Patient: sex M, age 58
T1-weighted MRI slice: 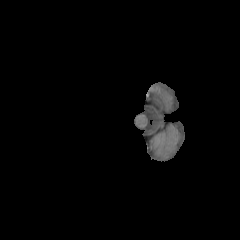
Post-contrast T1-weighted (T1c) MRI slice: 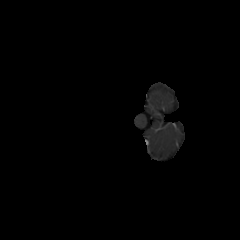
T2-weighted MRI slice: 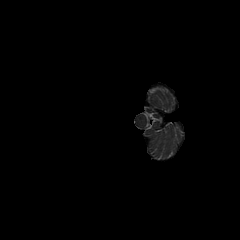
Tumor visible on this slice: no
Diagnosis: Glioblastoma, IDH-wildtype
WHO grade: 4